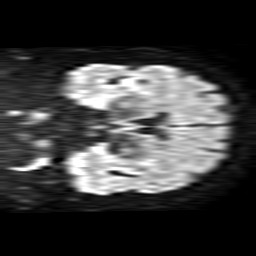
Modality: TRACE
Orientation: coronal
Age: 63
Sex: female
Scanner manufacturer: philips
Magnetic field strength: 1.5 T
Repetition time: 3.684 s
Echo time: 0.09411 s